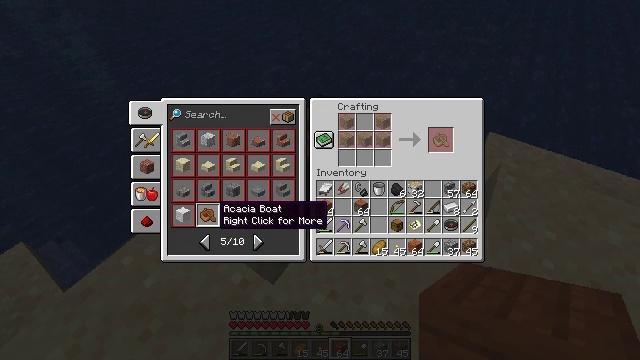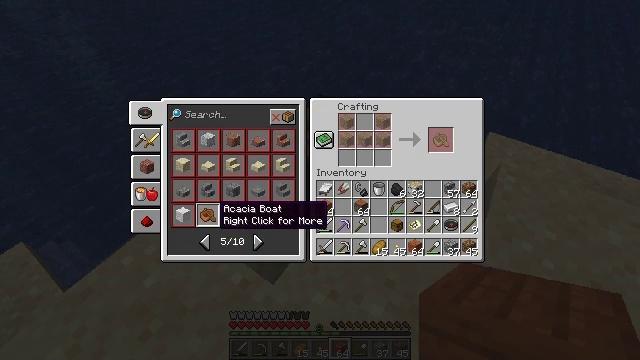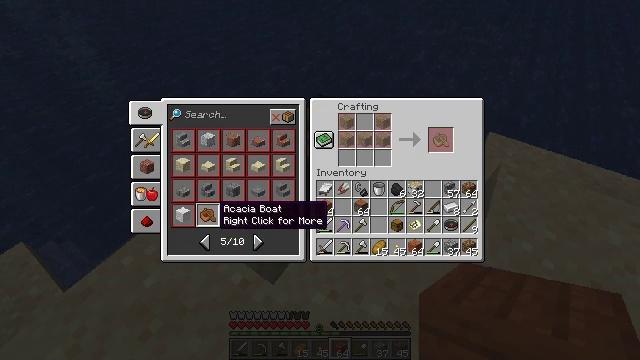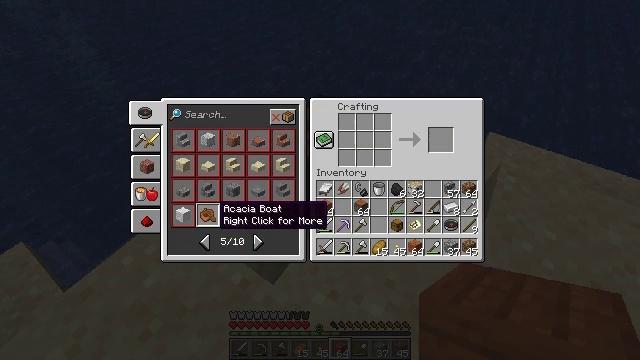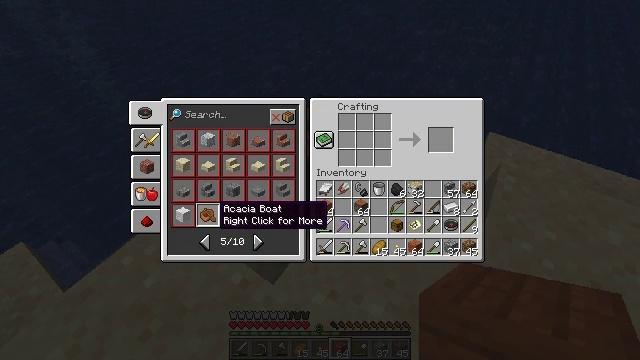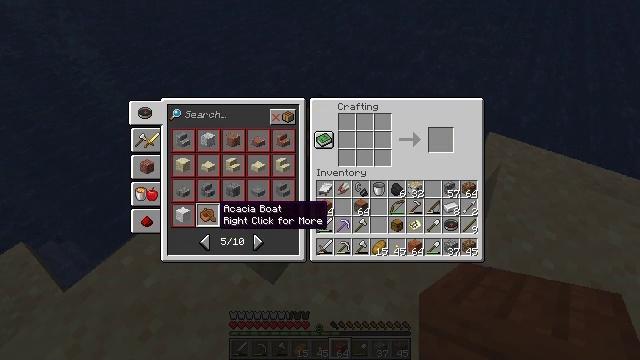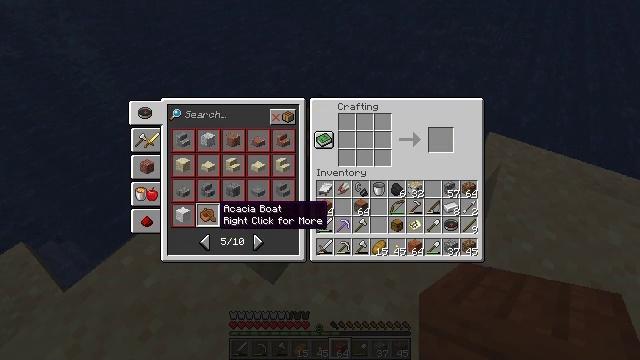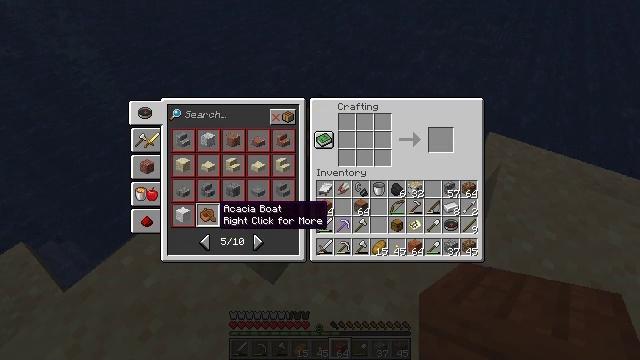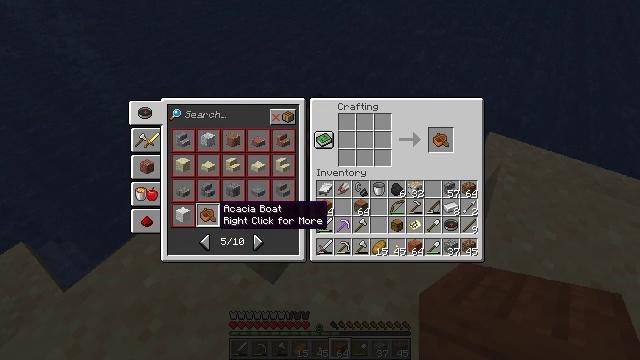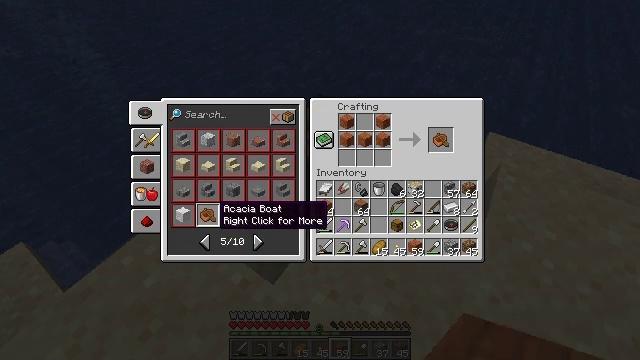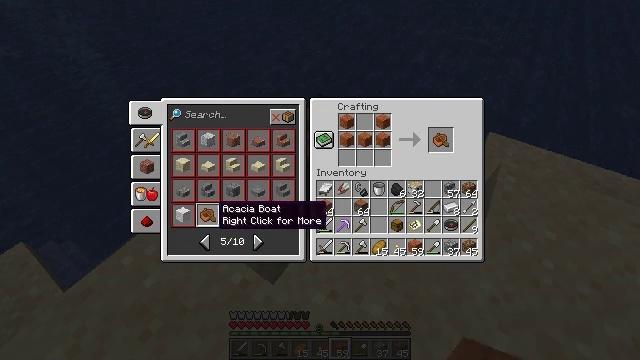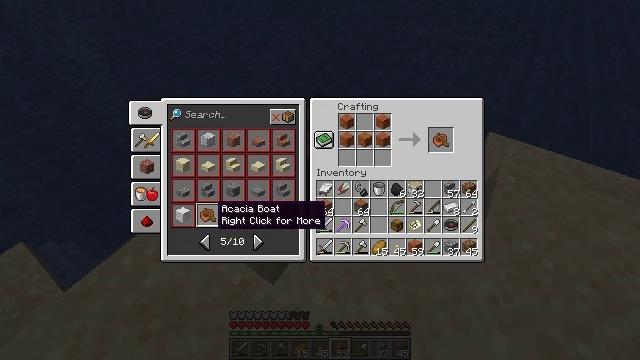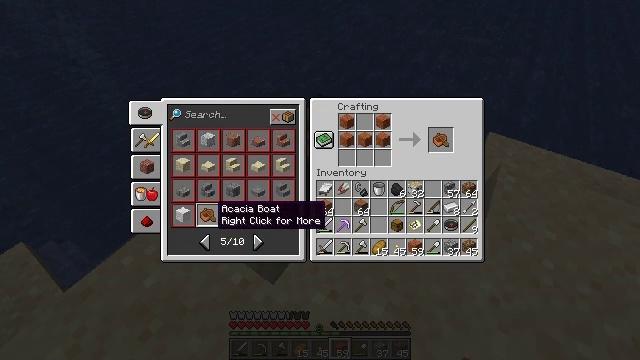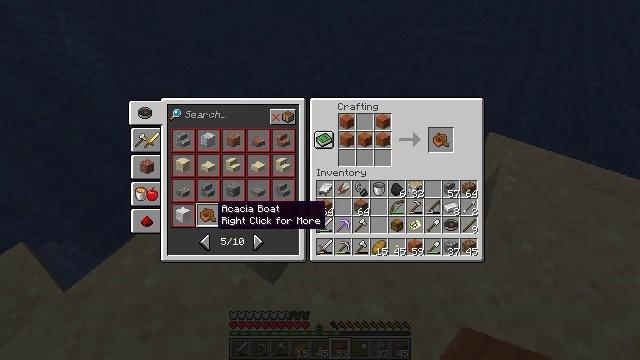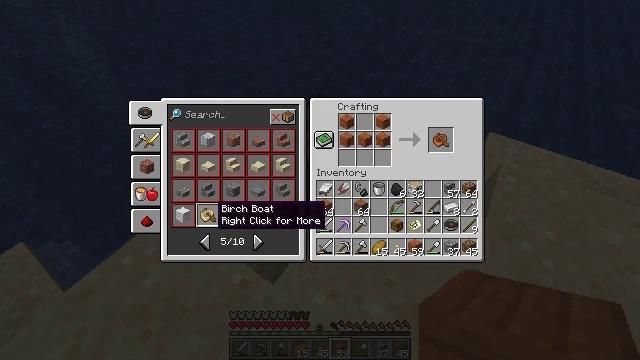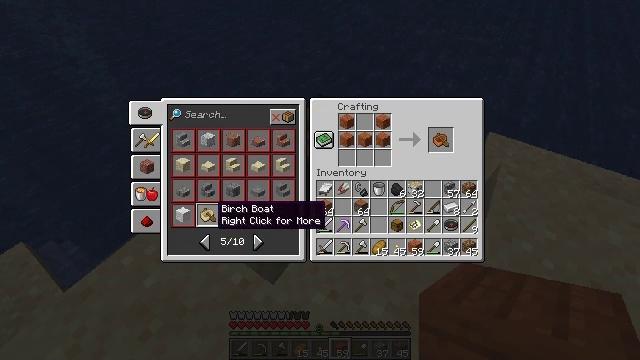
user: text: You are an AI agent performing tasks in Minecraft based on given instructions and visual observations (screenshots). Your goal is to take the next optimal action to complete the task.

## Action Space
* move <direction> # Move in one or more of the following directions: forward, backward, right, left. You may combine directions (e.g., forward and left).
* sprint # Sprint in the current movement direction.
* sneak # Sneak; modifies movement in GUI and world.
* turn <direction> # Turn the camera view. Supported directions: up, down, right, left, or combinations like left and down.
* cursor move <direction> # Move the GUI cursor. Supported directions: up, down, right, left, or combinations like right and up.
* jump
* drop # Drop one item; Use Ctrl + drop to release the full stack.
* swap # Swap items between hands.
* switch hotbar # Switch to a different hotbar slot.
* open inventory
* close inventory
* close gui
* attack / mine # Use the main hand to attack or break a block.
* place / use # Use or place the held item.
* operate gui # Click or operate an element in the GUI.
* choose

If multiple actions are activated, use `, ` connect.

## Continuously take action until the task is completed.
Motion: motion action
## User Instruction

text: Use a crafting table to make a acacia boat.
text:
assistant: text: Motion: no_op
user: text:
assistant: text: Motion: no_op
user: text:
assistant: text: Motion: attack / mine
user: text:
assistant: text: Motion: attack / mine
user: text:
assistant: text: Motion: no_op
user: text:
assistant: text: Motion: no_op
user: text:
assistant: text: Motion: no_op
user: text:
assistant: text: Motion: no_op
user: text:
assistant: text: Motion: no_op
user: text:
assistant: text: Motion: no_op
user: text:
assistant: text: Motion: no_op
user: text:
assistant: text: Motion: no_op
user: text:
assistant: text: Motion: no_op
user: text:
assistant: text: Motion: no_op
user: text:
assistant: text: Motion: no_op
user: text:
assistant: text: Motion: no_op
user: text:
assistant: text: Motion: no_op
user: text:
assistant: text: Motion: no_op
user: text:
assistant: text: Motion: turn right
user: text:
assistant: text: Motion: turn right and up
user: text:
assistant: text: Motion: turn right and up
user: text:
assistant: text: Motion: turn right and up
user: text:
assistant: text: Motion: no_op
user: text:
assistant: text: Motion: no_op
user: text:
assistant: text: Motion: no_op
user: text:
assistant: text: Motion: turn left
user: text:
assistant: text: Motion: turn left
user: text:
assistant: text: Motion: no_op
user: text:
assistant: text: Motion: no_op
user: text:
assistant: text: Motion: no_op